Question: I'm working in Bootstrap 4, and I have created a Modal Dialog with Tabs. The problem I'm having is the Modal Header with Tabs height, I need to reduce it. Here's what it looks like now:
Header - Tall

Here's what I would like it to look like:
Header - Normal
<URL>
Here's my Bootstrap Code:
'''
<div class="modal fade" id="MyModal" tabindex="-1" role="dialog"
aria-labelledby="exampleModalLabel" aria-hidden="true">
<div class="modal-dialog modal-lg" role="document">
<div class="modal-content">
<div class="modal-header">
<div class="tabbable">
<ul class="nav nav-tabs" role="tablist">
<li class="nav-item active">
<a class="nav-link active" href="#AAA" data-toggle="tab">
AAA
</a>
</li>
<li>
<a class="nav-link" href="#BBB" data-toggle="tab">
BBB
</a>
</li>
<li>
<a class="nav-link" href="#CCC" data-toggle="tab">
CCC
</a>
</li>
</ul>
</div>
</div>
</div>
</div>
</div>
'''
Here is my custom CSS, all other CSS is Default Bootstrap 4:
'''
.modal-header {
background: #4a4a4a;
padding: 0;
}
.tabs-top {
margin-bottom: 1px;
margin-top: 1px;
}
.nav-tabs {
border: 0;
}
.tabs-4 .nav-tabs > li {
width: 25%;
border: 0;
}
.nav-tabs > li > a {
width: 100%;
border: 0;
background: #4a4a4a;
color: #fff;
border-radius: 0;
text-align: center;
}
.nav-tabs > li > a:hover,
.nav-tabs > li.active > a,
.nav-tabs > li.active > a:hover,
.nav-tabs > li.active > a:focus {
border: 0;
background: #4a4a4a;
color: #ffd800;
}
.nav-tabs > li.active > a {
border: 0;
background: #4a4a4a;
color: #fff;
}
.nav-tabs > li.active > a.active {
border: 0;
background: #4a4a4a;
color: #ffd800;
}
.nav-item {
vertical-align:top;
}
'''
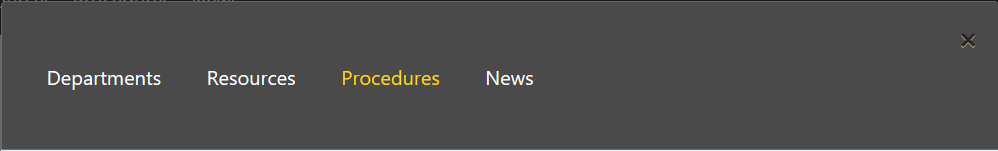
Answer: You can try reducing the padding of '.modal-header'
'''
.modal-header {
padding: 0;
}
'''
By default, Bootstrap 4 sets it at 1rem (below, copied directly from the BS css file):
'''
.modal-header {
display: -ms-flexbox;
display: flex;
-ms-flex-align: start;
align-items: flex-start;
-ms-flex-pack: justify;
justify-content: space-between;
padding: 1rem;
border-bottom: 1px solid #e9ecef;
border-top-left-radius: 0.3rem;
border-top-right-radius: 0.3rem;
}
'''